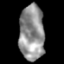
Tissue: lung
Cell type: T cells
Senescence score: 0.1973
Nuclear area (px): 1354
Mean DAPI intensity: 146.072